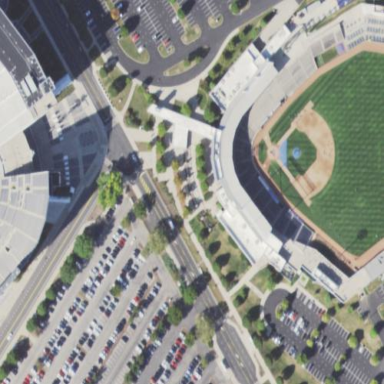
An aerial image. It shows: Baseball stadium.